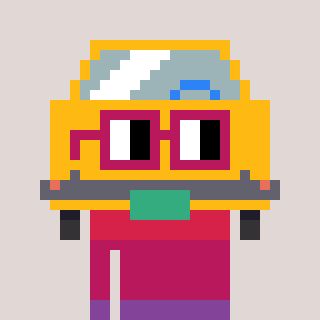
a pixel art character with square dark red glasses, a taxi-shaped head and a computerblue-colored body on a warm background